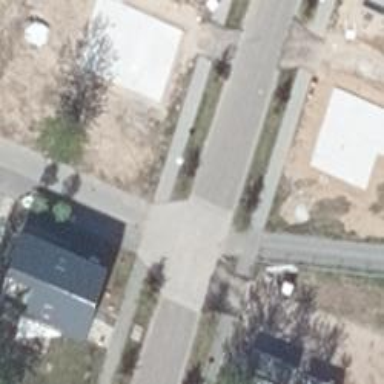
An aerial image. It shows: Traffic calming table.